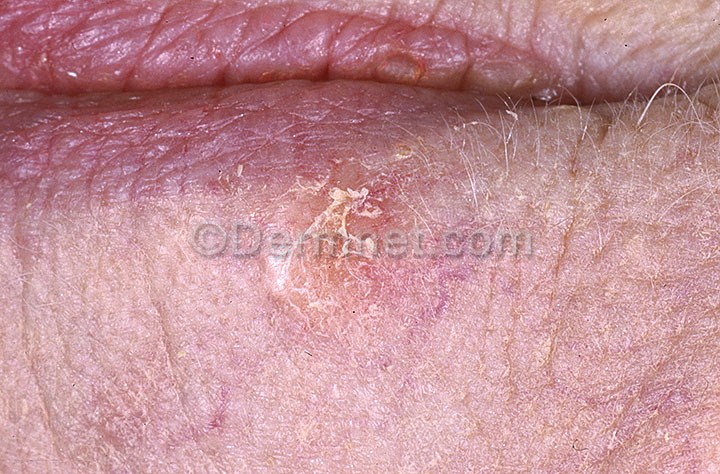
Disease: Actinic Keratosis Basal Cell Carcinoma and other Malignant Lesions